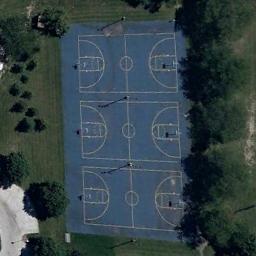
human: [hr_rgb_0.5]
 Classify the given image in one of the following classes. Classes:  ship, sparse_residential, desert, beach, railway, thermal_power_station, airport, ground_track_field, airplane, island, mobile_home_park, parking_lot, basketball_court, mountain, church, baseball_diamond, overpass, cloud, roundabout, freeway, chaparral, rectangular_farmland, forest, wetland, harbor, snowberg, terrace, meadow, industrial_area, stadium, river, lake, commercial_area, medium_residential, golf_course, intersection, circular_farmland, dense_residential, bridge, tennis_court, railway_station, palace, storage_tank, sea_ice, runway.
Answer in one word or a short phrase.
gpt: basketball_court